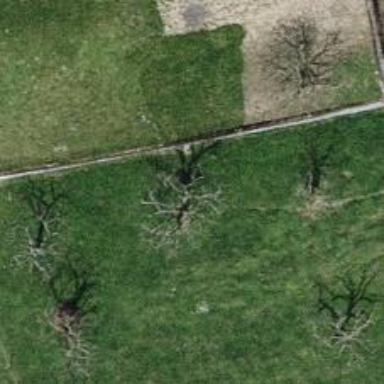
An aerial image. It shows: Beautiful tree in nature.